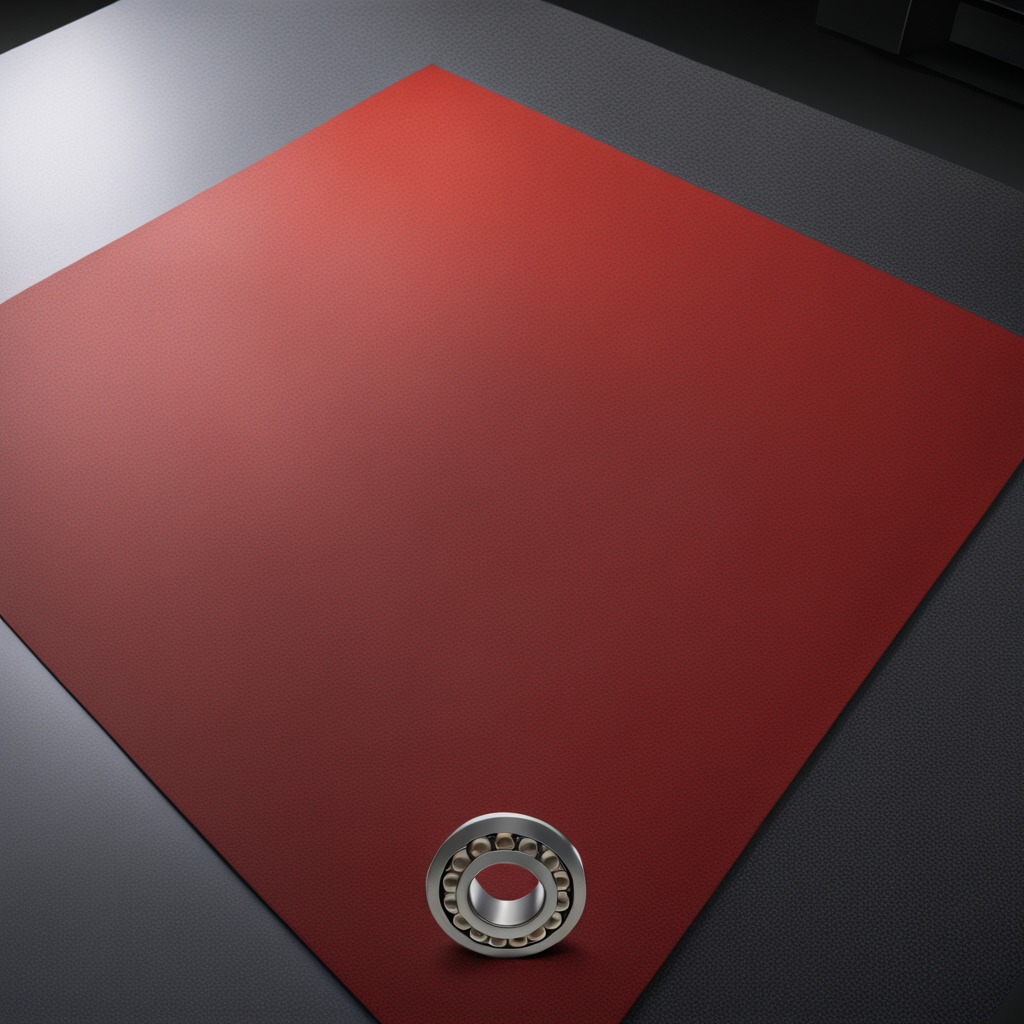
A metal ball bearing is lying on the clean granite tabletop covered with a red rubber mat inside a workshop under bright overhead lighting crisp shadows high clarity worn but beneath the mat